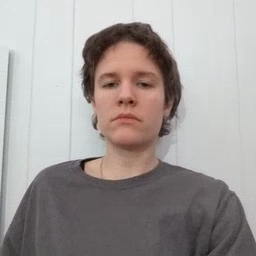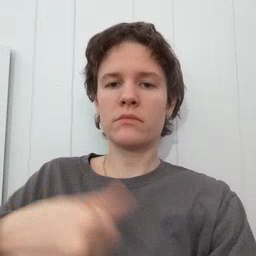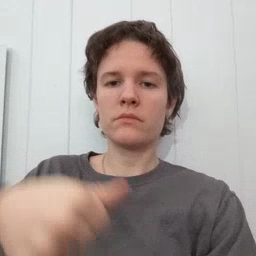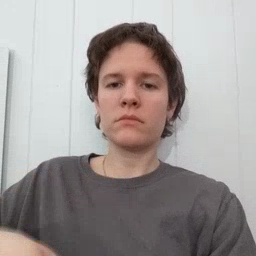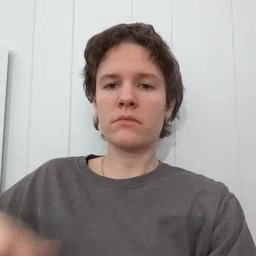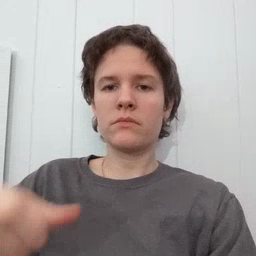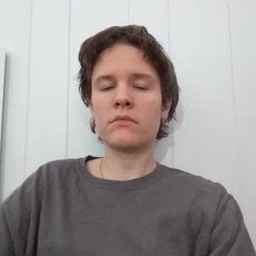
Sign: puzzle